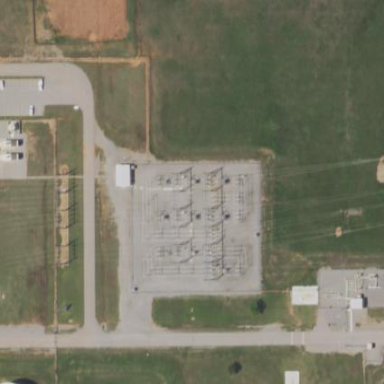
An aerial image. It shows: Transmission level substation.